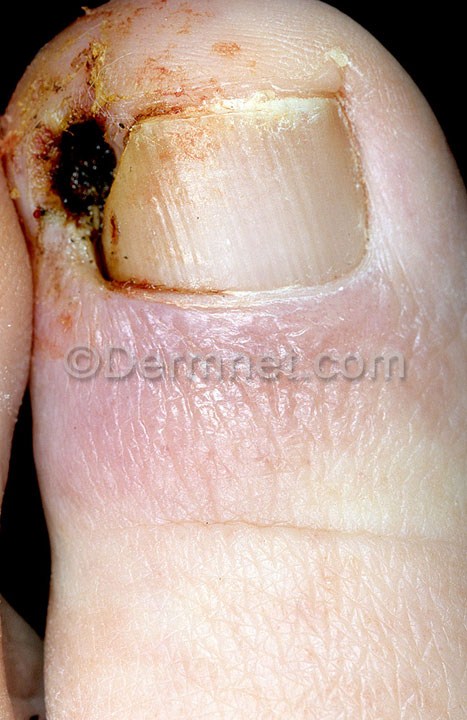
Disease: Nail Fungus and other Nail Disease